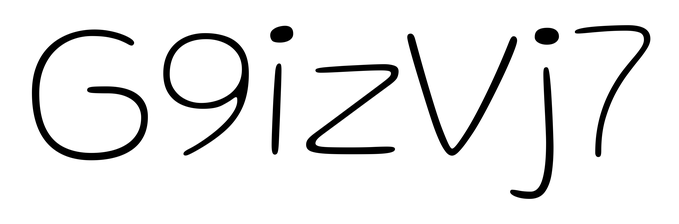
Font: Gluten_Thin